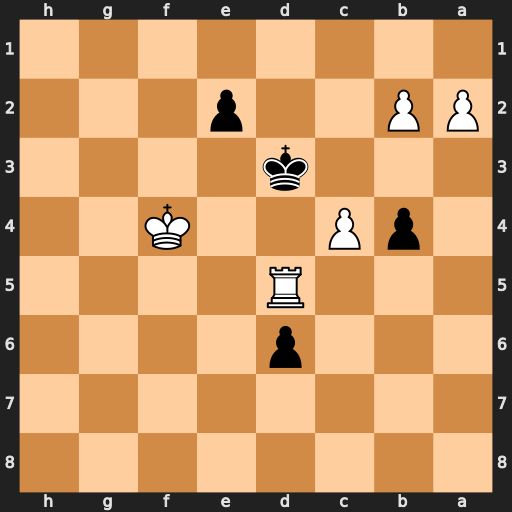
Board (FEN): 8/8/3p4/3R4/1pP2K2/3k4/PP2p3/8
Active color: b
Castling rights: -
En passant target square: -
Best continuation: Kxc4 Rxd6 e1=Q